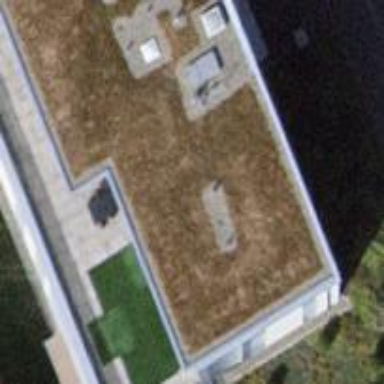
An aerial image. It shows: White residential building with flat roof.